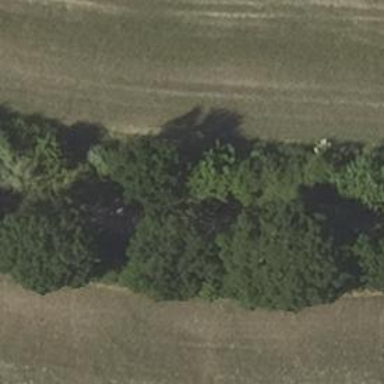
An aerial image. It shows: Row of trees in natural setting.